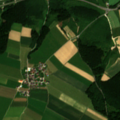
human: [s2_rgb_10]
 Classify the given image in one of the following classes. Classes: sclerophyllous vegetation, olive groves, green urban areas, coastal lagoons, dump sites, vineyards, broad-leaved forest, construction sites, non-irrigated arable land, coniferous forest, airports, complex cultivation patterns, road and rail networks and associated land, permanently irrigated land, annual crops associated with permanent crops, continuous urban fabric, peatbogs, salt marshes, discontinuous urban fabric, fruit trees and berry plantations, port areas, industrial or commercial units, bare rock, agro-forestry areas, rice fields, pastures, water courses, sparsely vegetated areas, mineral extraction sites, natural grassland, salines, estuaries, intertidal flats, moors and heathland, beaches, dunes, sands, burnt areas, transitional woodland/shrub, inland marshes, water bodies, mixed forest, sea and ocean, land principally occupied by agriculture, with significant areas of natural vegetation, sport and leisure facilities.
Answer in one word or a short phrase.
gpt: discontinuous urban fabric, non-irrigated arable land, complex cultivation patterns, coniferous forest